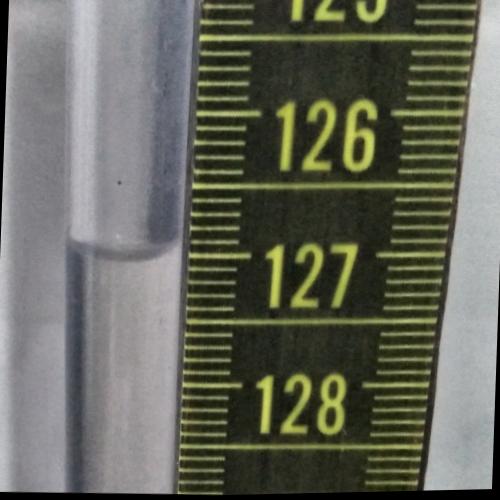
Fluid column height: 127.0 cm